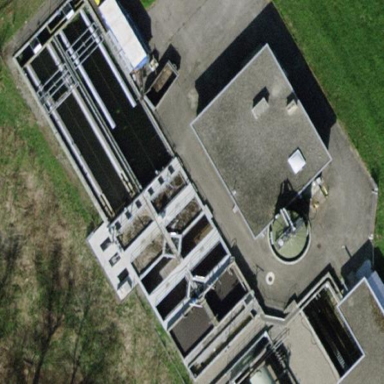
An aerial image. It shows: Wastewater plant.